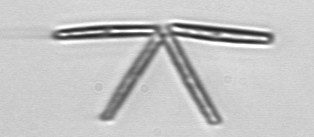
Label: Thalassionema